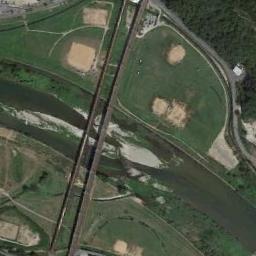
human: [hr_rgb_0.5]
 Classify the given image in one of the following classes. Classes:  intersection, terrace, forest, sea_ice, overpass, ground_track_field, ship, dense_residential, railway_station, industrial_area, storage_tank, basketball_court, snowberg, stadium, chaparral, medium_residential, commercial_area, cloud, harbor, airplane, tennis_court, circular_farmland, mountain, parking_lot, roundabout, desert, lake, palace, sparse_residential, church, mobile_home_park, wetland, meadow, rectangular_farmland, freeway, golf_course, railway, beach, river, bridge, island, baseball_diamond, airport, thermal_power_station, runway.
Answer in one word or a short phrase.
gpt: bridge